Question: this is a big problem I have been running into.
I am trying to render multiple tiles using glTranslate but when I call my draw function with the x, y coordinates the tiles are spaced weirdly(I don't want spaces).
Here is what happens.

here is my code:
Draw:
'''
public void draw(float Xa, float Ya) {
GL11.glTranslatef(Xa, Ya, 0);
if(hasTexture) {
Texture.bind();
GL11.glBegin(GL11.GL_QUADS);
GL11.glColor3f(0.5f, 0.5f, 1);
GL11.glTexCoord2f(0, 0);
GL11.glVertex2f(0, 0);
GL11.glTexCoord2f(0, 1);
GL11.glVertex2f(0, S);
GL11.glTexCoord2f(1, 1);
GL11.glVertex2f(S, S);
GL11.glTexCoord2f(1, 0);
GL11.glVertex2f(S, 0);
GL11.glEnd();
}
'''
and my render code:
'''
public void a() throws IOException {
GL11.glTranslatef(0, 0, -10);
int x = 0;
while (x < World.BLOCKS_WIDTH - 1) {
int y = 0;
while (y < World.BLOCKS_HEIGHT - 1) {
blocks.b[data.blocks[x][y]].draw(x, y);
y++;
}
x++;
}
'''
there are no errors (except the visible ones)
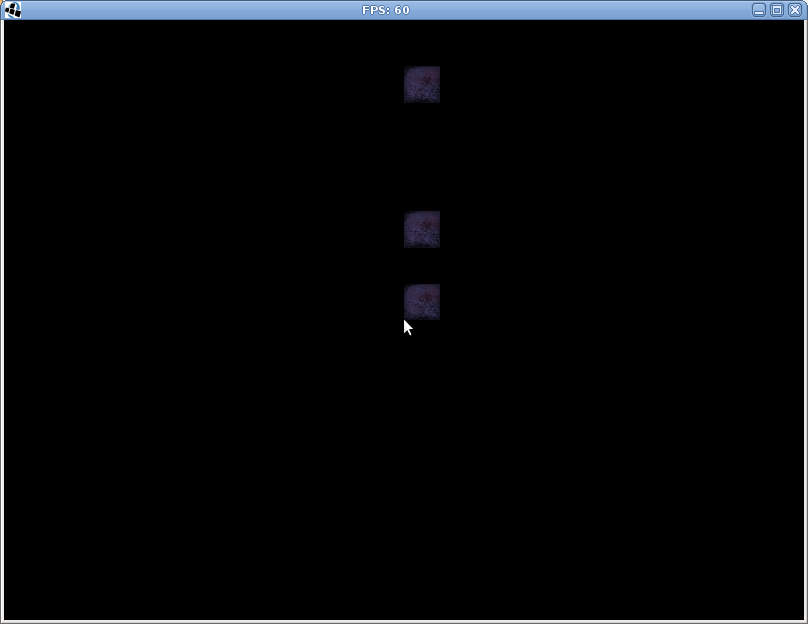
Answer: You do not appear to be initialising or pushing / popping the current transform. So the translations will accumulate, producing the effect you see, getting further and further apart as you translate by ever larger values.
Lets say your blocks are 10 units apart. The first is drawn with a translation of (0, 0), then next (0, 10), then (0, 20), (0, 30), etc.
However as the translations accumulate in the view matrix, what you actually get are translations of (0,0), (0,10), (0,30), (0,60), etc.
This is important, as it allows you to build a complex transform from a series of simple discrete steps. However when you want to render multiple objects, each with their own transform, you need to have some form of reset in between each object.
You could reinitialise the whole matrix, but that's a bit untidy and involves knowing what other transforms (such as the camera, etc.) have been done previously.
Instead, you can "push" the current matrix onto a stack, perform whatever local transformations you want to do, render stuff, and then "pop" the matrix back off so that you're back where you started, ready to render the next object.
I should point out that all this functionality is deprecated in the later versions of GL. With the more modern API you use shaders, and can supply whatever transforms you care to calculate.